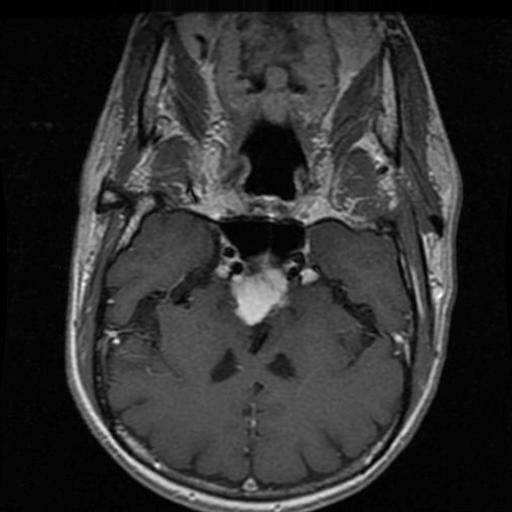
Label: meningioma